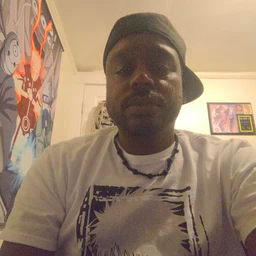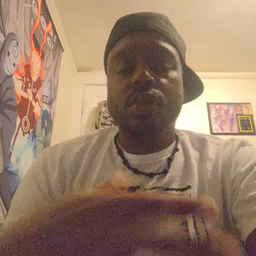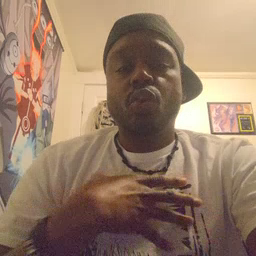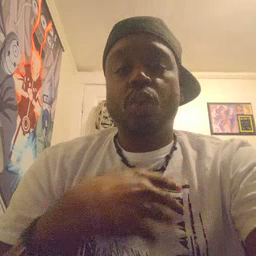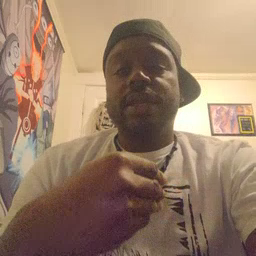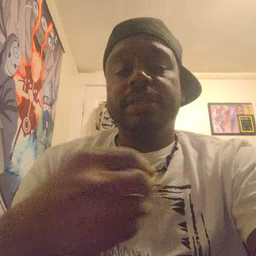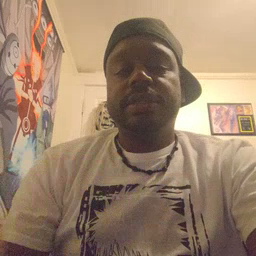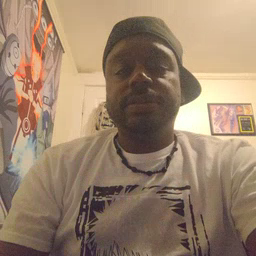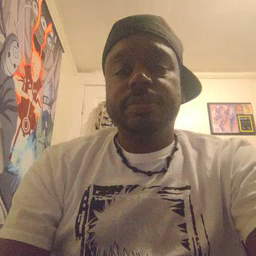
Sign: white